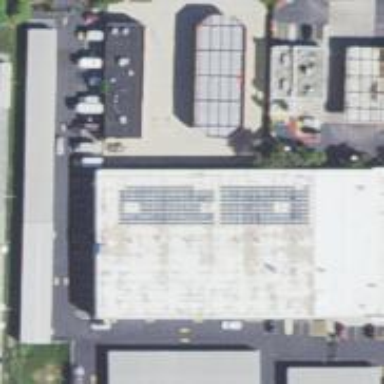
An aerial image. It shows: Commercial building with storage rental shop inside.